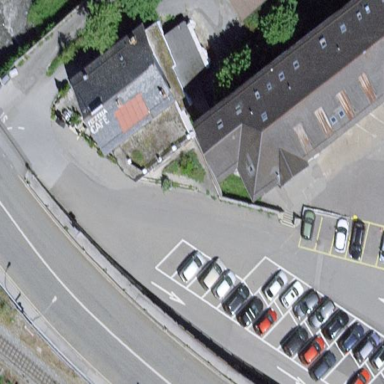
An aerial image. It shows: Road serving as parking aisle.